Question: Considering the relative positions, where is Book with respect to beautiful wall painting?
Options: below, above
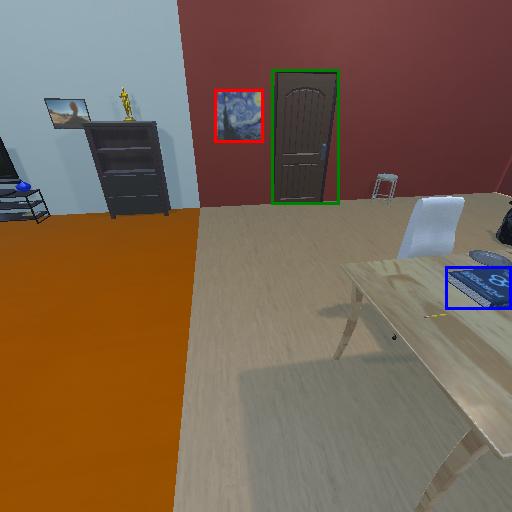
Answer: below